Question: I'm trying to write a script to distinguish the amount/surface area of coloured droplets from a white background of an image:

I just started with defining the colours:
'''
red <- as.vector(image[,,1])
green <- as.vector(image[,,2])
blue <- as.vector(image[,,3])
white <- (red + green+ blue)
'''
and to transform them to rgb chromatic coordinates (as suggested in Sonnentag et al. 2012; DOI: 10.1016/j.agrformet.2011.09.009):
'''
rcc <- red/white
gcc <- green/white
bcc <- blue/white
'''
Since the droplets may have different colour depth I also created an "excess blue" (for blue droplets), which is also adapted to the paper above (there they use excessive green to describe canopy greeness)
'''
excess_blue <- (2*bcc - (rcc+gcc))
'''
I may want to use density curves to determine colour thresholds and to obtain the share of blue coloured droplets of that image, but I don't know how to apply a code on that. Secondly, I would like to have another colour distinguished (e.g. red) in the same picture.
Thanks for your help!
Timo
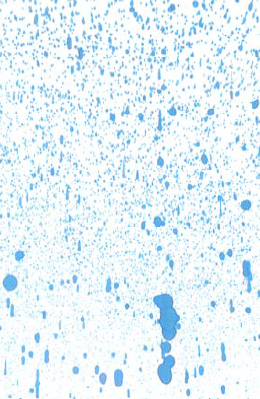
Answer: This is not a simple task, nor one you should attempt to do in base R unless you have a strong desire to reinvent many wheels!
Fortunately, there are some packages that can help. Since your task is similar to that faced in analysis of microscopic images of cells, a good place to start is in <URL>
Here you will find links to some useful packages, including 'EBImage', which is hosted on Bioconductor rather than CRAN, so you will have to install it using:
'''
install.packages("BiocManager")
BiocManager::install("EBImage")
'''
I have adapted the examples given in the <URL> to your use case here.
First we load the package, and make sure we can read your image:
'''
library(EBImage)
dots <- readImage("~/blue_dots.png")
display(dots, method = "raster")
'''

Looks fine. Now, since the dots are a greeny-blue, and the rest of the image is white, the channel with the highest contrast is going to be the red channel. Let's confirm this visually:
'''
par(mfrow = c(2, 2))
plot(dots)
text(140, 140, "All", cex = 3)
plot(getFrame(dots, 1))
text(140, 140, "Red", cex = 3, col = "red")
plot(getFrame(dots, 2))
text(140, 140, "Green", cex = 3, col = "green")
plot(getFrame(dots, 3))
text(140, 140, "Blue", cex = 3, col = "blue")
par(mfrow = c(1, 1))
'''
<URL>
The channels all look highly correlated (in fact if you regress the green channel on the red channel you get an adjusted R squared of > 0.9).
We will therefore just use the red channel to find the dots. We extract the red channel with 'getFrame' and find the optimum threshold using 'otsu':
'''
dots <- getFrame(dots, 1)
threshold <- otsu(dots)
thresh_dots <- dots < threshold
'''
Now we make sure that this threshold has picked out our dots properly:
'''
display(thresh_dots)
'''

Again, this looks pretty good. Now we can try to count the dots, by asking the package to give each individual region its own number. We can check this has worked visually by giving different colours to all the non-connected regions:
'''
nmask <- watershed( distmap(thresh_dots), 5)
display(colorLabels(nmask))
'''

Pretty! And fairly good according to casual inspection. You can see the difficulty of defining what a dot is if you look at the large "splatter" near the bottom of the image. Our algorithm has called this two spots, though an argument could be made that it is three or even four spots (and we could change the watershed parameter to alter this if it was important).
Now we can count the number of unconnected regions to give us the number of dots on the page:
'''
length(table(bwlabel(thresh_dots)))
#> [1] 1576
'''
And we can get the proportion of our image that is above the threshold like this:
'''
length(which(nmask > 0.5))/length(nmask)
#> [1] 0.134278
'''
So, the number of blue dots on the image is around 1576, and the percentage of the image that is covered with blue dots is 13.43%.
<URL>